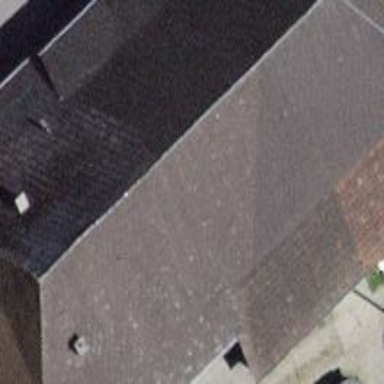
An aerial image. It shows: Farm building.